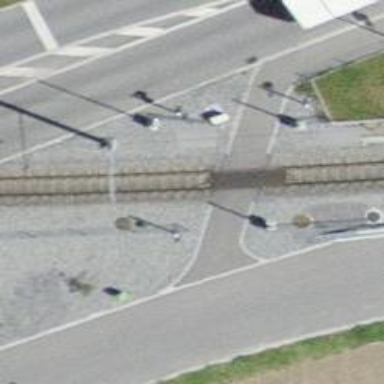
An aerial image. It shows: Crossing for the railway.